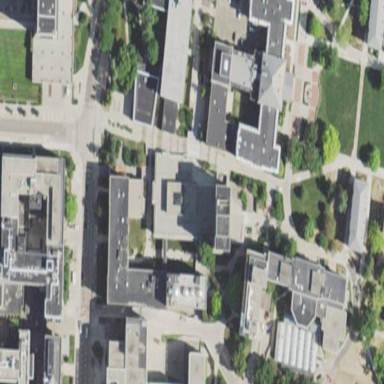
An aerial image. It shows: University building.